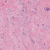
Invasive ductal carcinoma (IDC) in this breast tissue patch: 0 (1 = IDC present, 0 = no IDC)